Question: I need to create the radio group as shown in diagram. Two thing i don't know how to implement
1) the hint string below Main String(Ex: here 1 Minutes ,below some description is provided) , i don't know how to put the description under the string.
2)separator line between two radio button. How to describe such separator line.
I don't know whether it is possible or not.Anyone suggest some idea here.

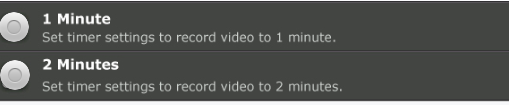
Answer: Yes Throben is right. You have to create a custom ListView. See the example of Custom List View <URL>